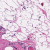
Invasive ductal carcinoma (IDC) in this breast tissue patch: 0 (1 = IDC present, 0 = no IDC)